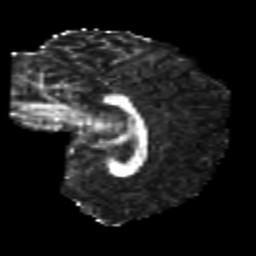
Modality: FA
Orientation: sagittal
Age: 25
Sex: female
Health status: healthy
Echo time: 0.074 s